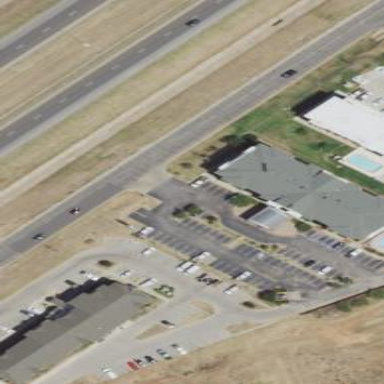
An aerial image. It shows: Hotel building.